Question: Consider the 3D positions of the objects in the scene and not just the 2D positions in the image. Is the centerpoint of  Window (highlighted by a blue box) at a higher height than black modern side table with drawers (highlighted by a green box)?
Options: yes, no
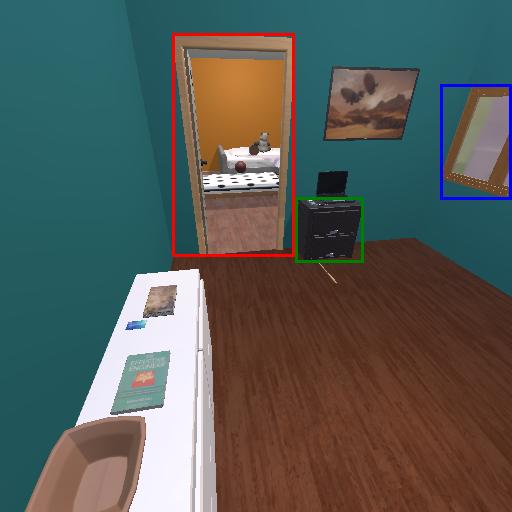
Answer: yes